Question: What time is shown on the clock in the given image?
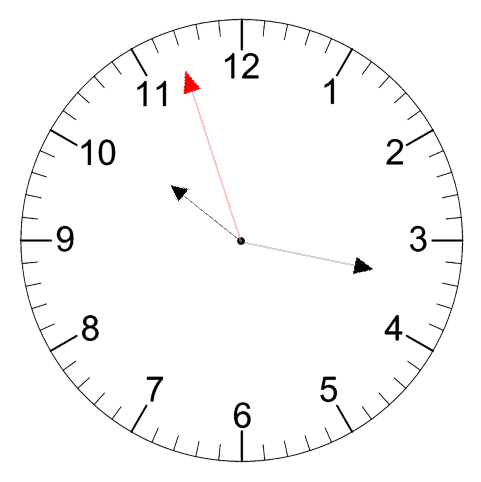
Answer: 10:16:57